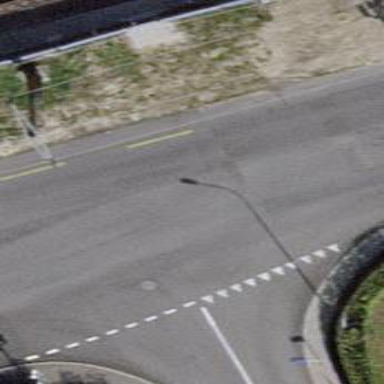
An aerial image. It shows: Road with traffic signals.